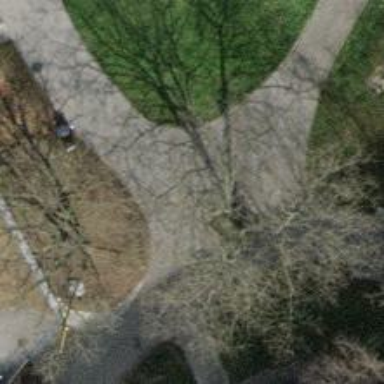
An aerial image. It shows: Pedestrian path with asphalt surface.